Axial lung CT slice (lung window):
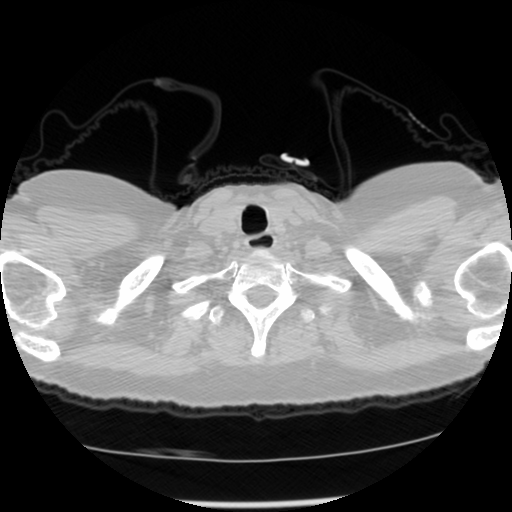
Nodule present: no